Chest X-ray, PA view. Patient: 47 years old, sex F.
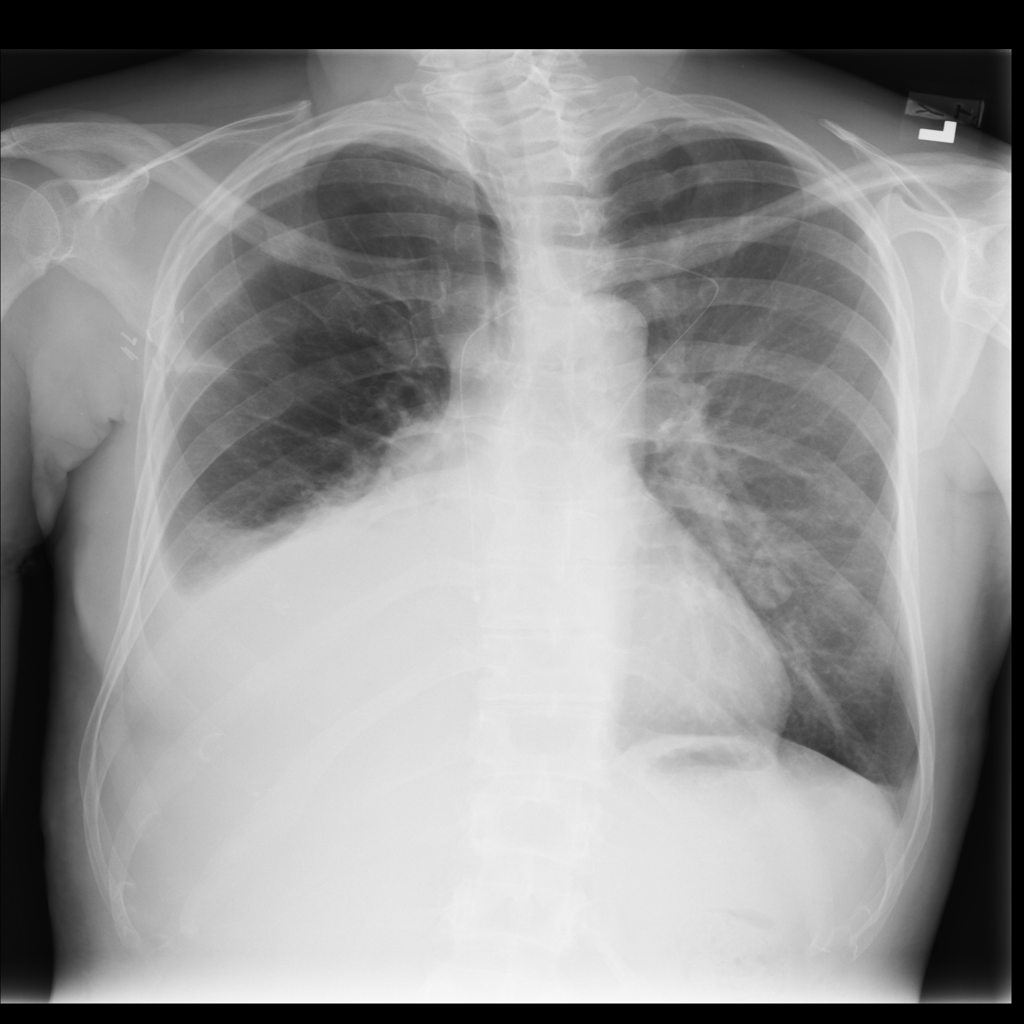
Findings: Atelectasis, Effusion